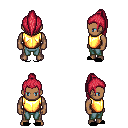
a pixel art fantasy rpg character, male body template, human, dark skin, gold chest armor, teal pants, ruby red long topknot hairstyle, black slippers, four views (front, back, left, right), 2x2 character sprite sheet, small pixel art, hard edges, no anti-aliasing